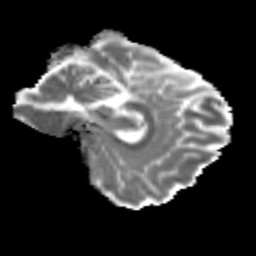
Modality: MD
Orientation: sagittal
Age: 25
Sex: female
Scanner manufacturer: siemens
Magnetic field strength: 3 T
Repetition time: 3.5 s
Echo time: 0.125 s